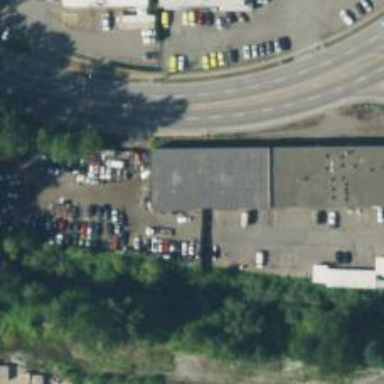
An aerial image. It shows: Industrial area designated as scrap yard.